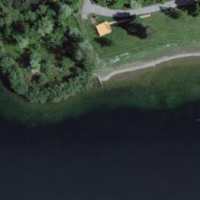
EUNIS habitat code: 14
Species observed at this site:
Corvus corone
Podiceps cristatus
Fulica atra
Alopochen aegyptiaca
Anas platyrhynchos
Passer domesticus
Columba palumbus
Chroicocephalus ridibundus
Phalacrocorax carbo
Phylloscopus collybita
Cygnus olor
Parus major
Mergus merganser
Milvus migrans
Pica pica
Regulus regulus
Anser anser
Motacilla alba